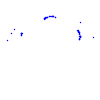
Particle: kaon